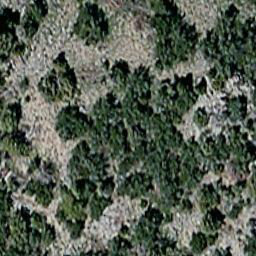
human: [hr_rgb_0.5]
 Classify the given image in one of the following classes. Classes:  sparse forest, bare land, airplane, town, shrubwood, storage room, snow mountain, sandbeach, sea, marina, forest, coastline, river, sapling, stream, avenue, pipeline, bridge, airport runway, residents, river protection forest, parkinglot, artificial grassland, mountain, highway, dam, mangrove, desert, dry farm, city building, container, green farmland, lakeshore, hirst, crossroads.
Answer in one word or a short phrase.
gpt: sparse forest